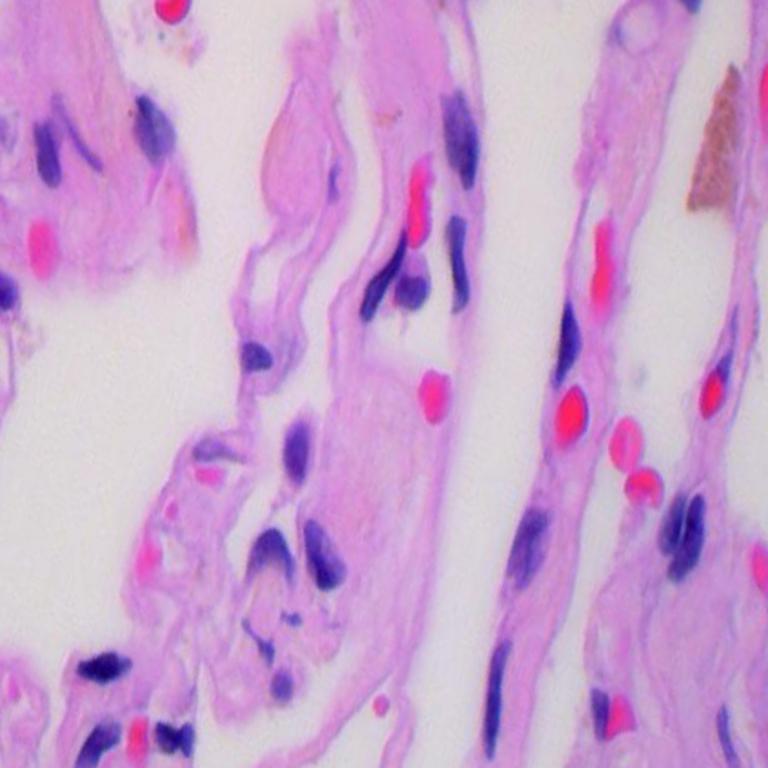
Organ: lung
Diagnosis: benign